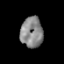
Tissue: prostate
Cell type: B cells
Senescence score: 0.3035
Nuclear area (px): 662
Mean DAPI intensity: 136.556